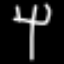
Label: fork